Aerial crown-view tile of a tropical tree (Barro Colorado Island, Panama), acquired 20250616:
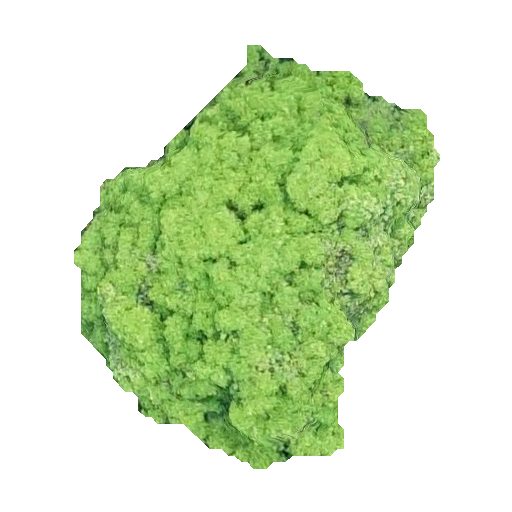
Species: Handroanthus guayacan
GBIF accepted scientific name: Handroanthus guayacan
Crown area: 143.223 m²